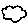
Label: cloud